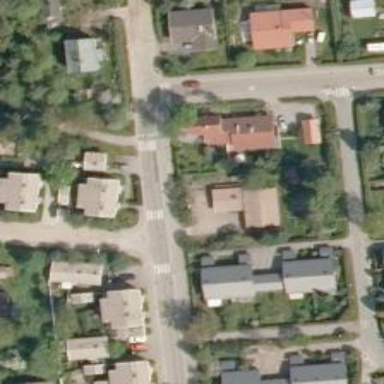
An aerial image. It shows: Asphalt cycleway with crossing for pedestrians.